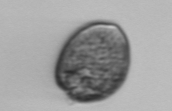
Label: Prorocentrum